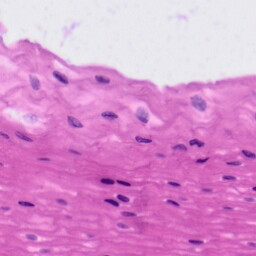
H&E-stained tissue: Tonsil